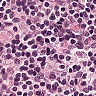
Metastatic tissue present: no